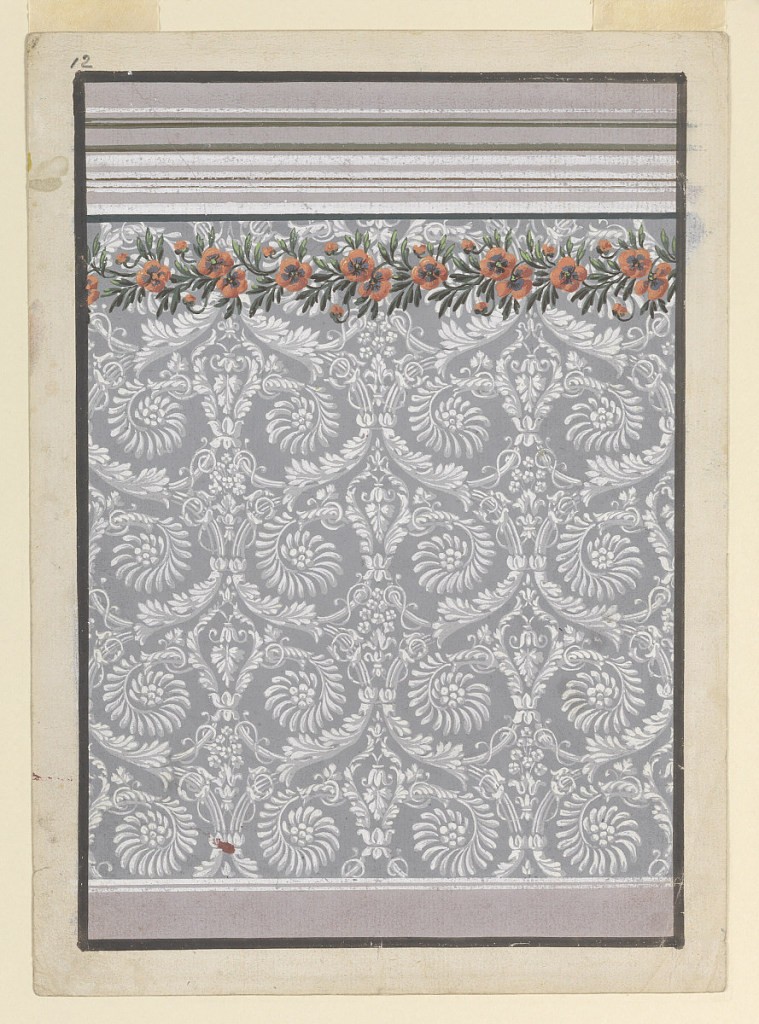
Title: Design for a Painted Wall Decoration
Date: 1835–40
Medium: Brush and watercolor, gouache, graphite on heavy white wove paper
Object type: Drawing
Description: Design for a wall covering with large repeat of white garlands and scrolling floral elements on a gray ground, with a reddish-orange poppy and green leaf garland trimming the top.  At the bottom a grayish-purple stripe indicates the dado and alternating grayish-purple, olive, and white stripes at the top indicate the entablature. The entire design is bordered by a thick black line.